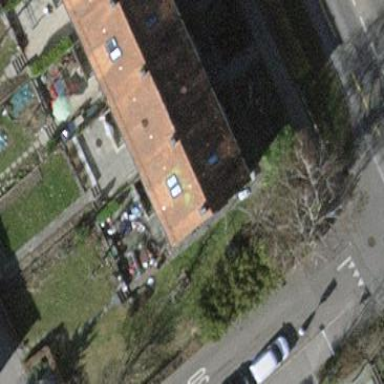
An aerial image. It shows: Beige house with gabled roof covered in orange-red roof tiles. The roof is oriented across the building.